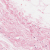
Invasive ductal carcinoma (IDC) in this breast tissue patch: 0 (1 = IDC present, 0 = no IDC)